Question: I'm junior developer and i'm trying to build a bot. My bot can access instagram by my account and follow my friends. However I'm getting this problem.

I'm using nodejs including puppeteer package. Thanks for you help with my problem.
'''
const robotic = async (req, res) => {
const browser = await puppeteer.launch({
headless: false
});
const page = await browser.newPage();
await page.setViewport({width: 1920, height: 1080});
await page.goto('https://www.instagram.com/accounts/login');
await page.waitForSelector('input[name="username"]');
await page.waitForSelector('input[name="password"]');
await page.waitForSelector('button[type="submit"]');
await page.type('input[name="username"]', process.env.USERNAME);
await page.type('input[name="password"]', process.env.PASSWORD);
await page.click('button[type="submit"]');
await page.waitForNavigation();
await page.waitFor(6000)
await browser.close();
}
'''
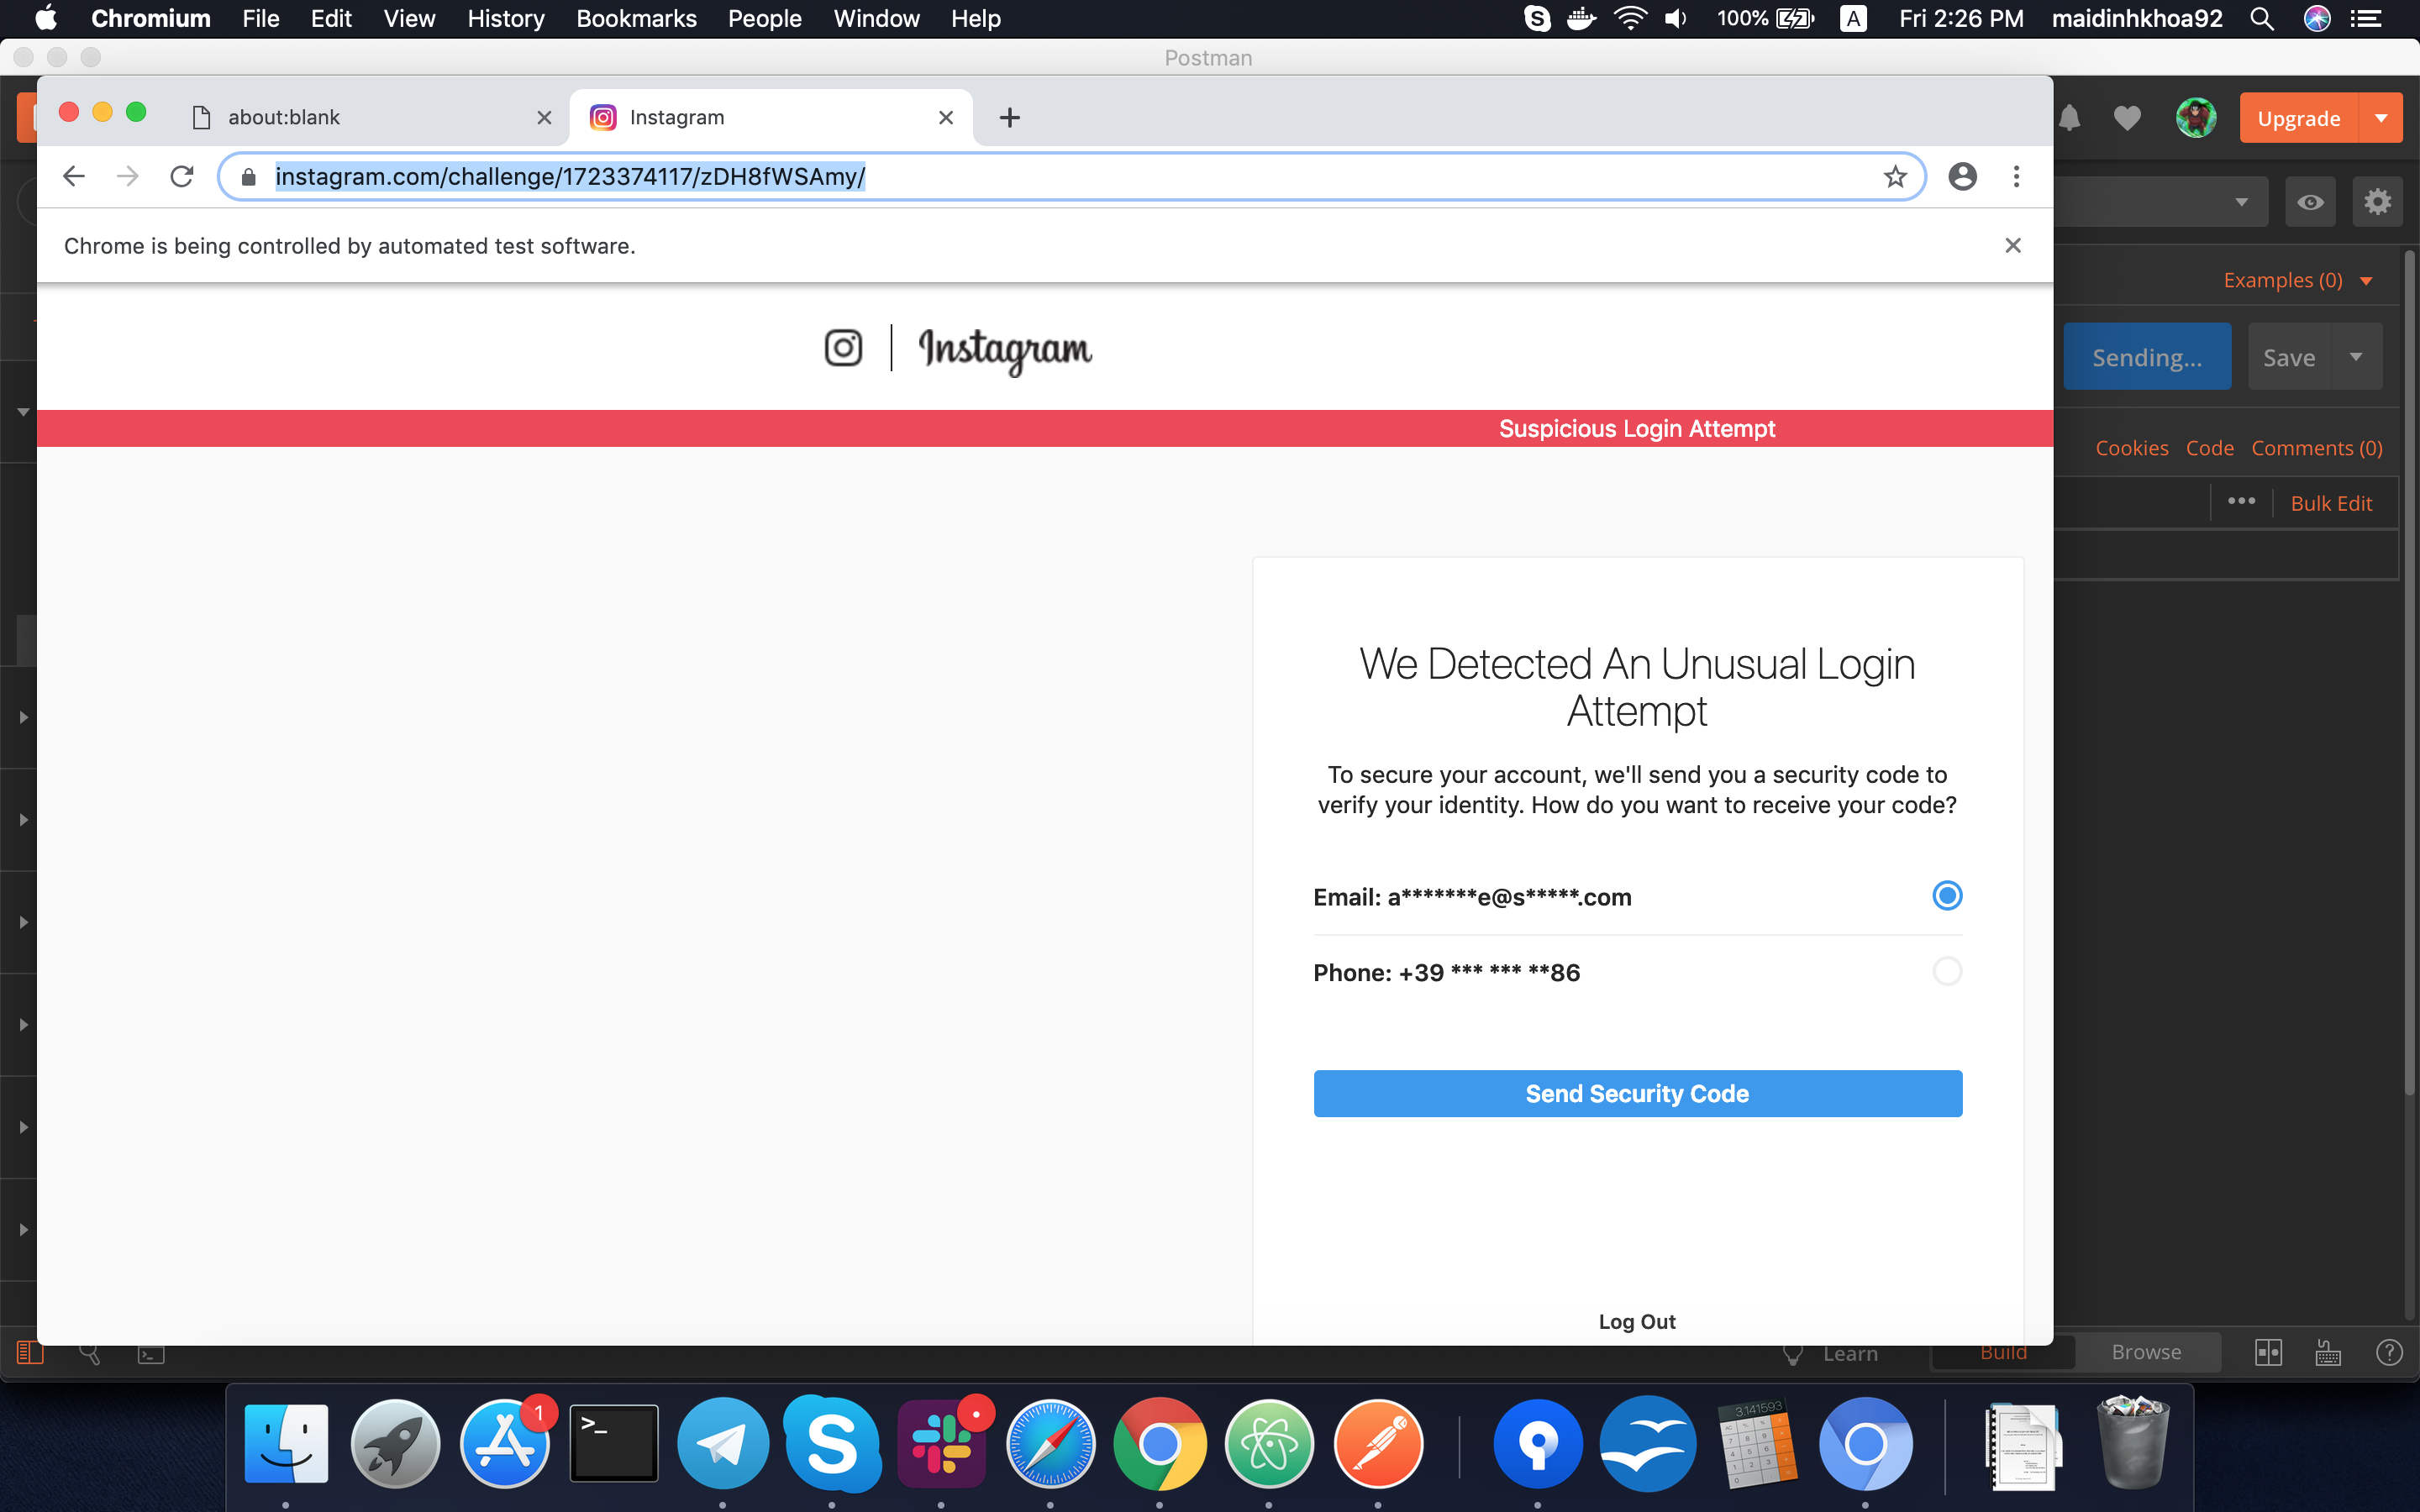
Answer: There's nothing wrong in your code itself, Instagram is telling you what's happening, let's examine it:
- - - - -
Probably you get the same error from Instagram if you manually open an incognito page, you log in, you close the page and you re-do the same.
Not all sites allow you to build bots that consumes them and they do that to protect the users